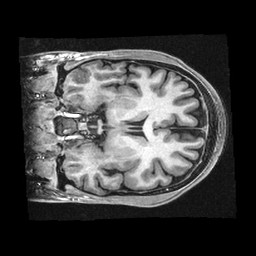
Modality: T1w
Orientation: coronal
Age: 22
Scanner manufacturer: ge
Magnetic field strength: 3 T
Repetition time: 0.008316 s
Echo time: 0.003104 s